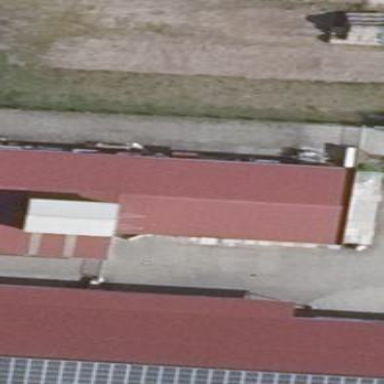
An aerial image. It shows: Commercial building.